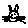
Label: cat